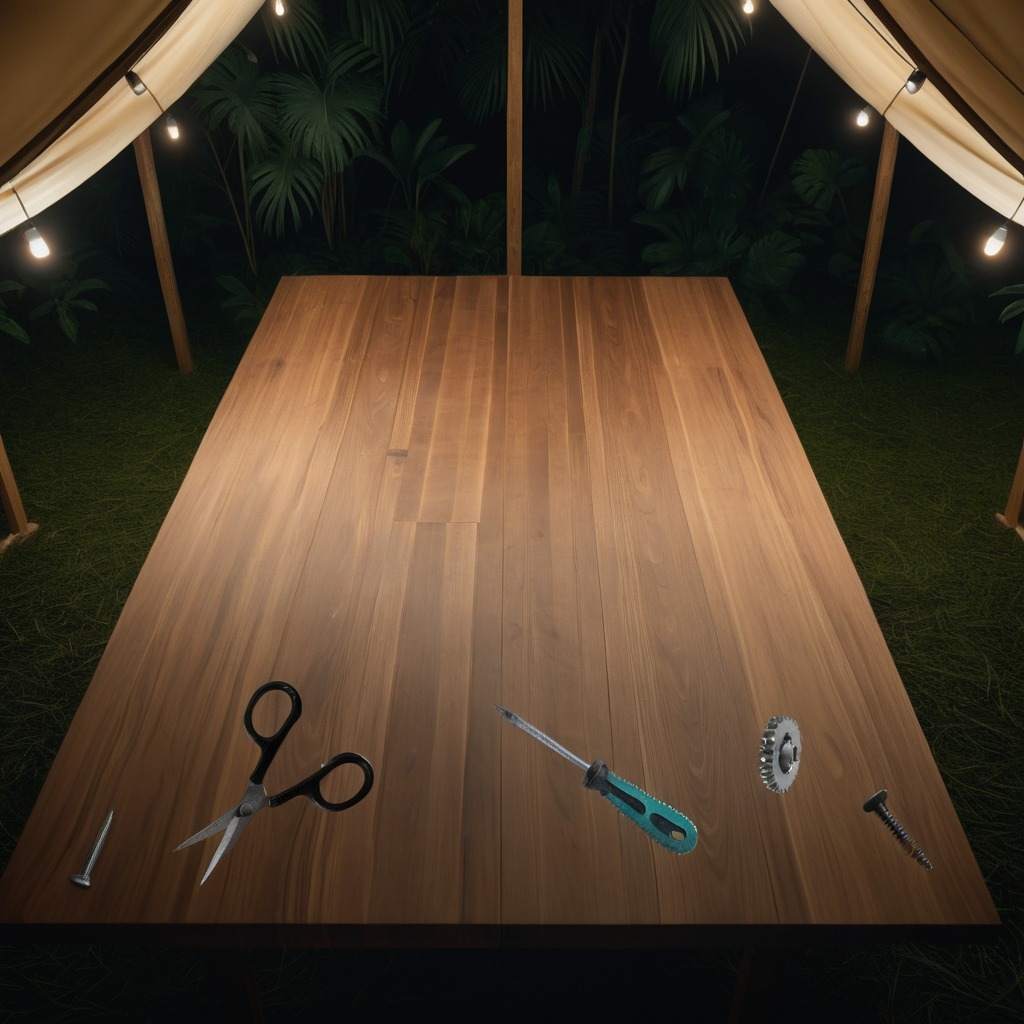
A steel gear with teeth, a metal machine screw, an iron nail, a screwdriver, and a pair of scissors are lying on a wooden table inside a jungle field workshop tent at night.